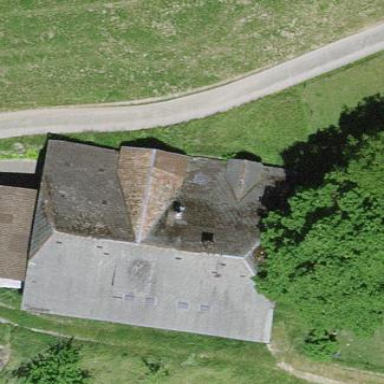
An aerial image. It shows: Farm building.